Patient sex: M
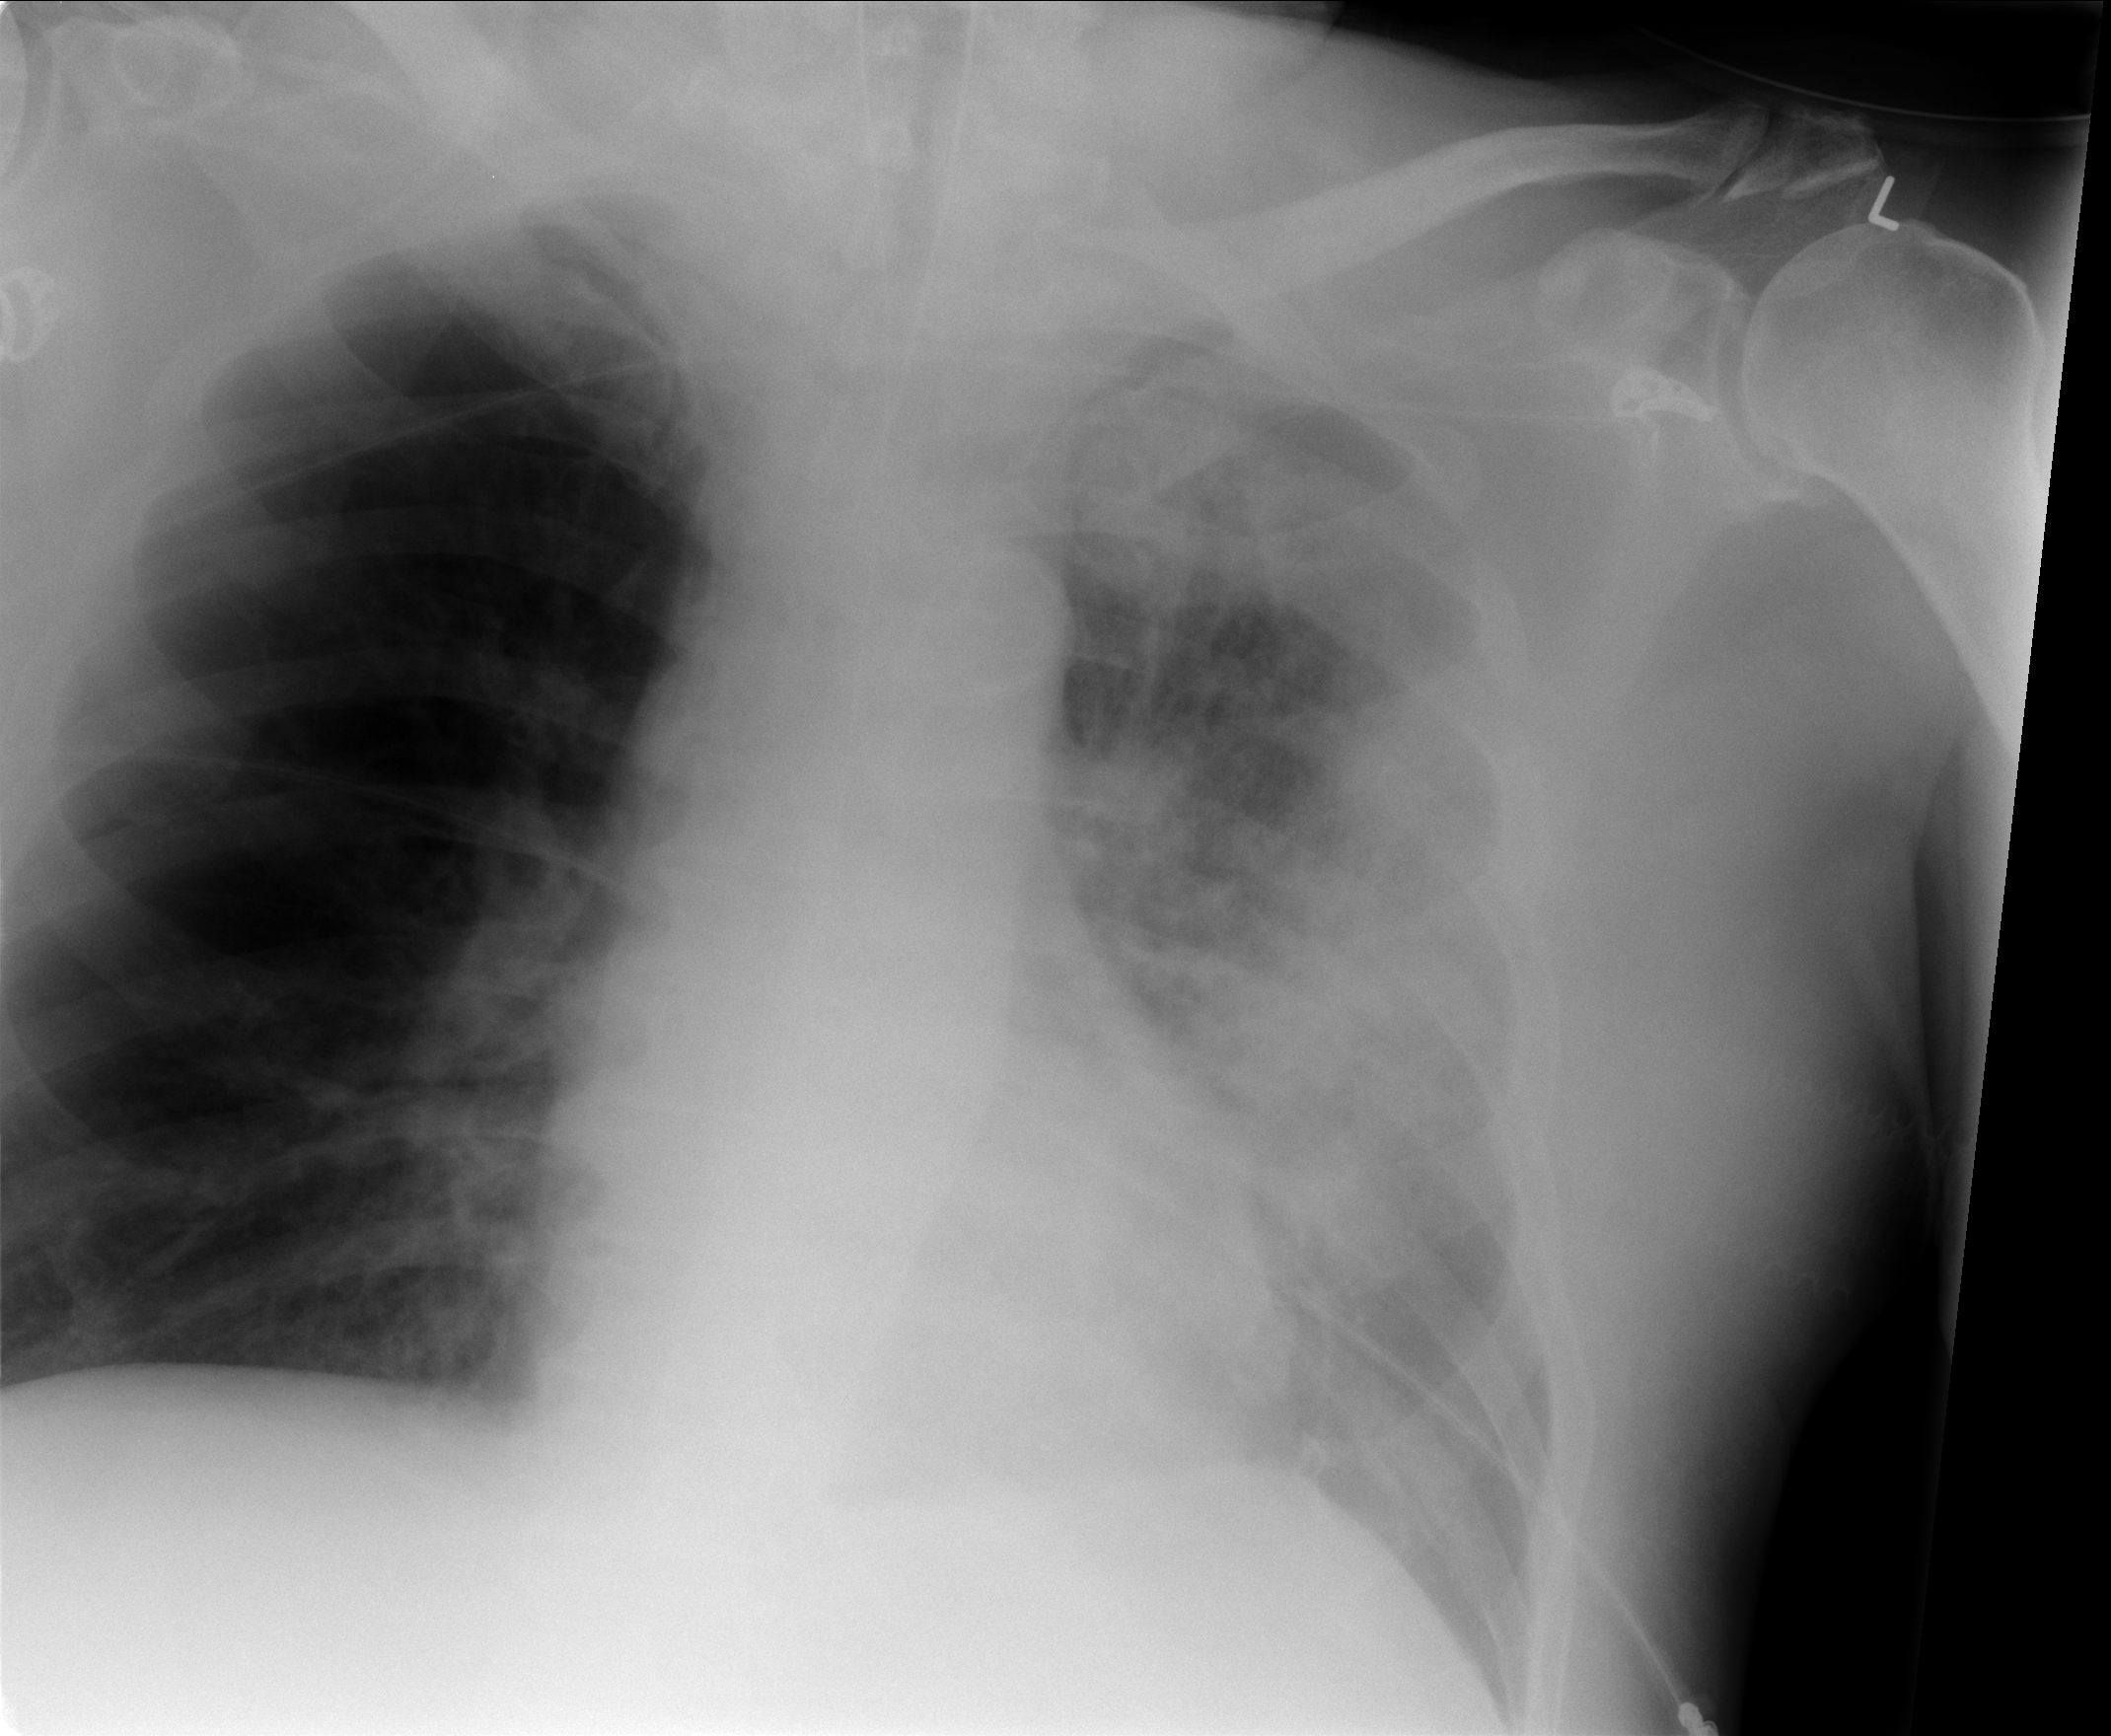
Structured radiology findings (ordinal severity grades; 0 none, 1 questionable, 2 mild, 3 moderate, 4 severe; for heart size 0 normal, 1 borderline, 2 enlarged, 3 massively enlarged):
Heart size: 1
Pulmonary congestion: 0
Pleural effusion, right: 0
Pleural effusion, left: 1
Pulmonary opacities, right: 1
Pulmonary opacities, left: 3
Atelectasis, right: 1
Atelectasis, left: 2